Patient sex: M
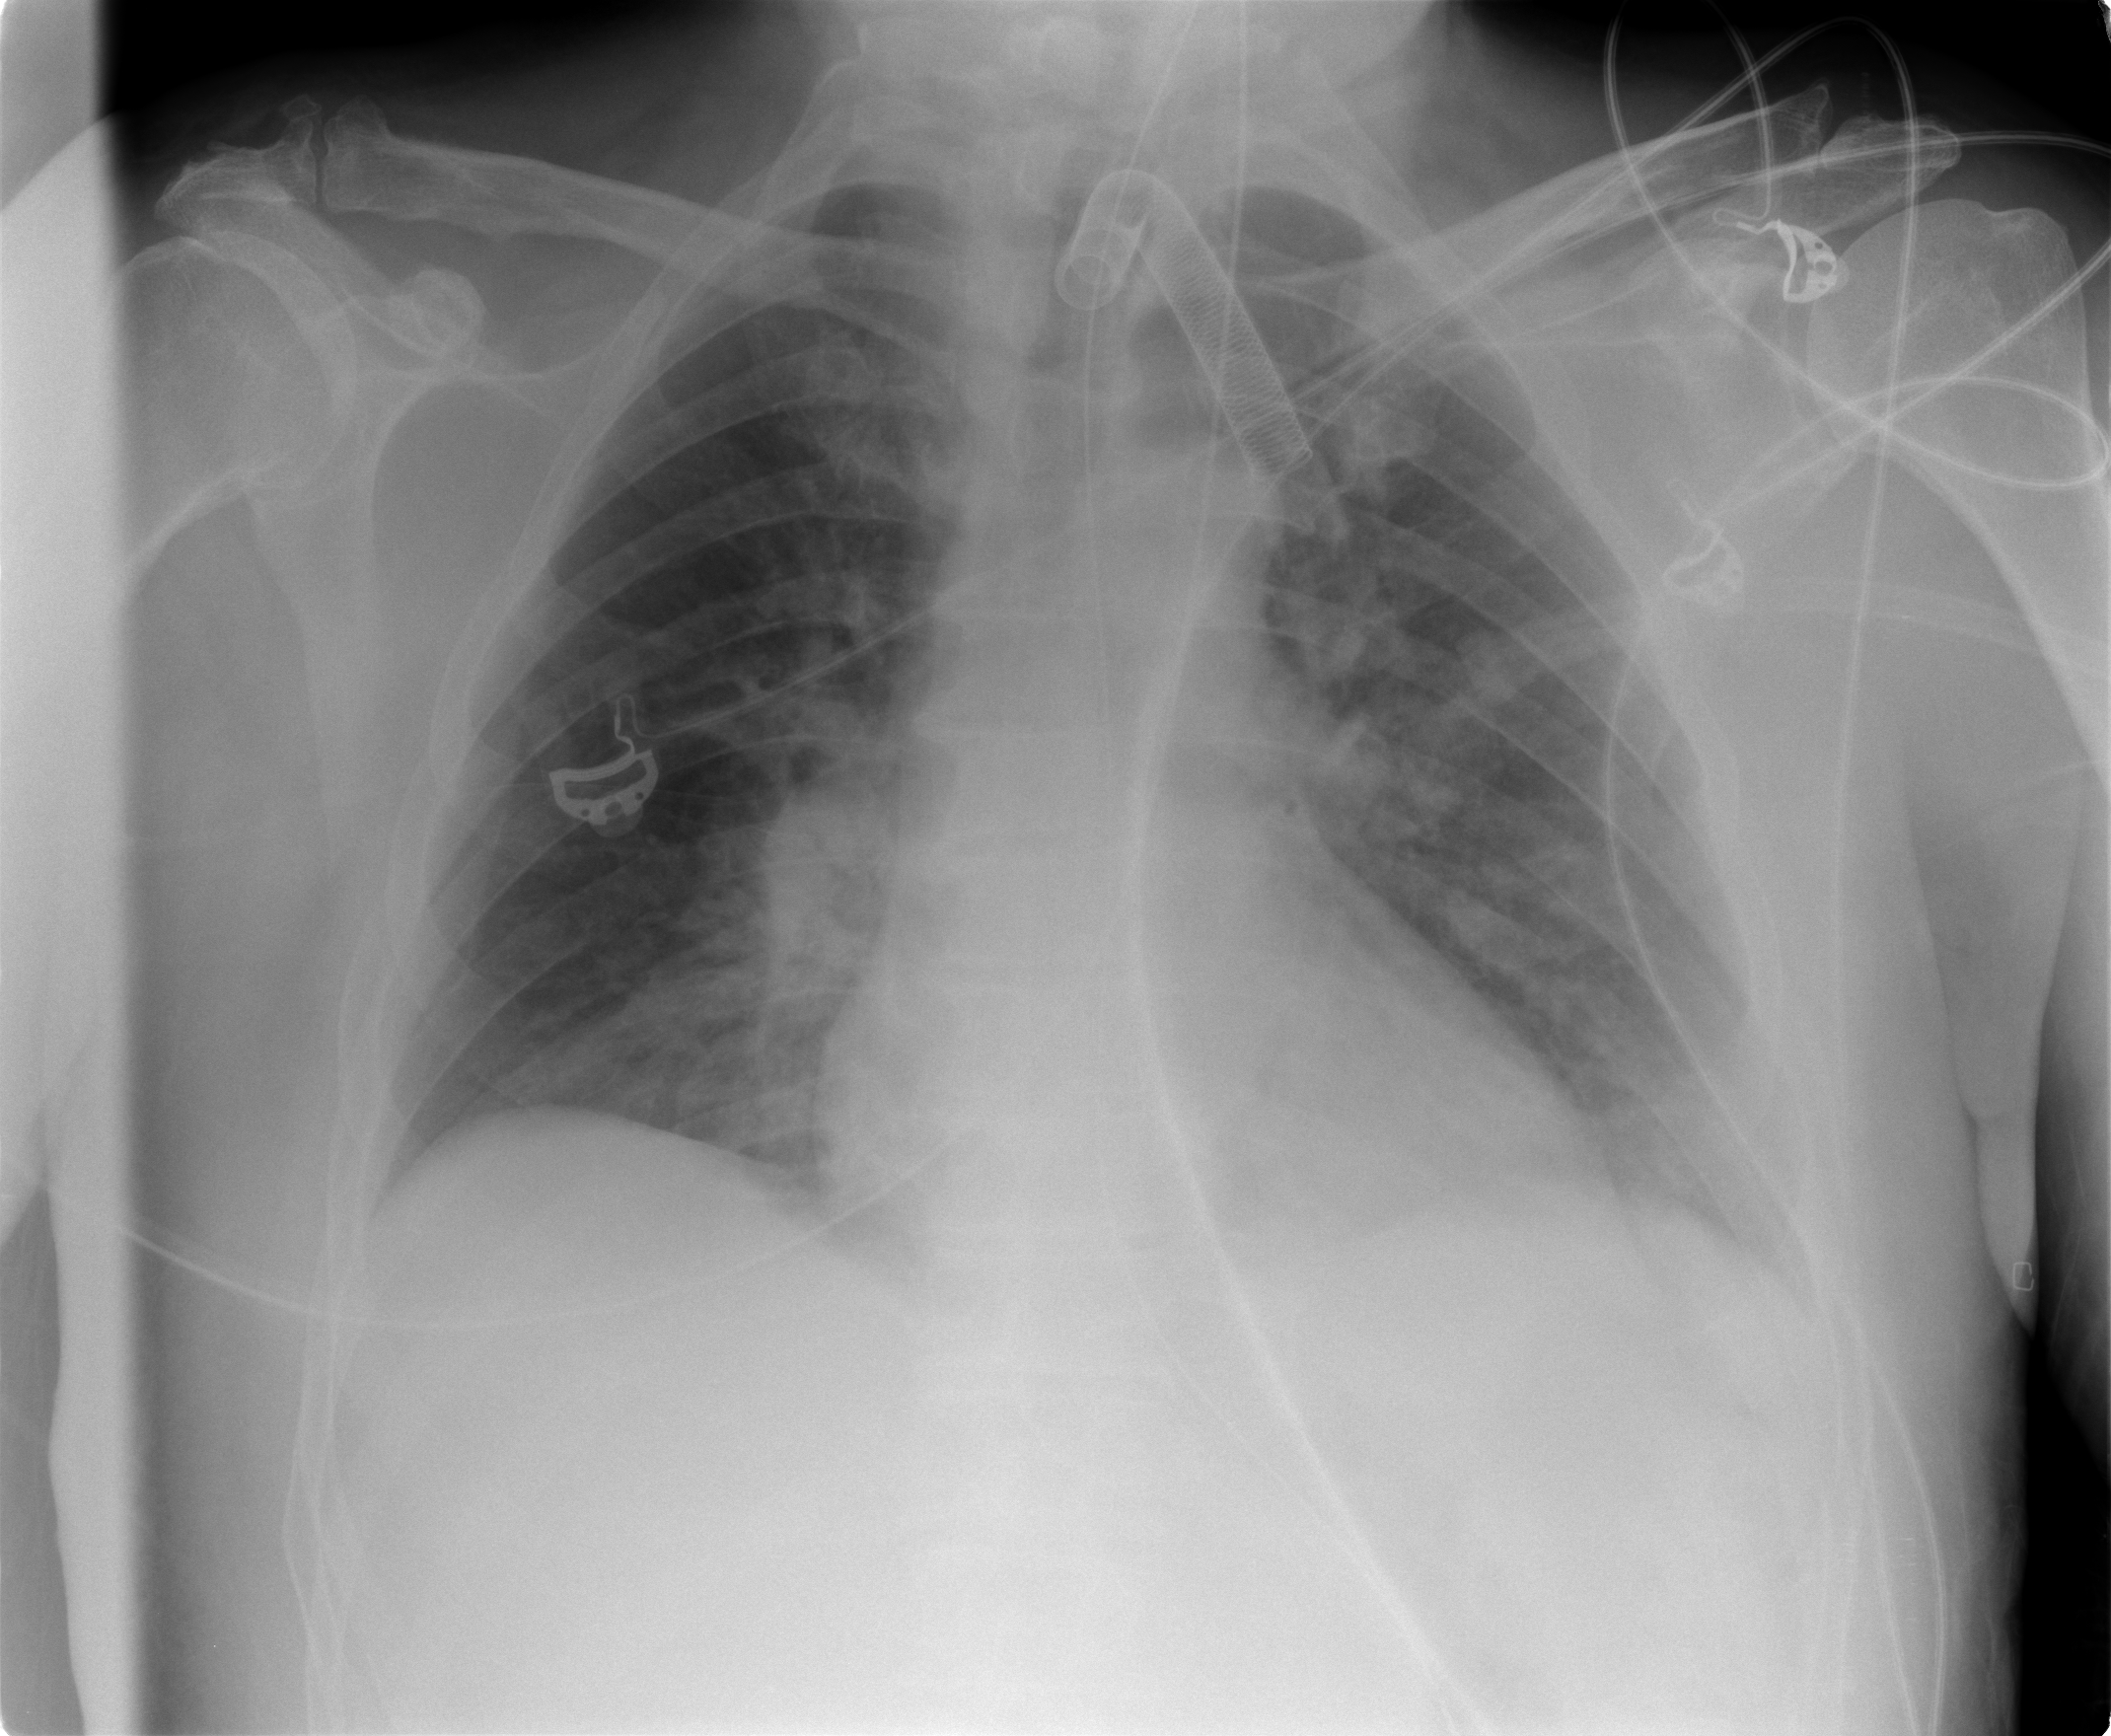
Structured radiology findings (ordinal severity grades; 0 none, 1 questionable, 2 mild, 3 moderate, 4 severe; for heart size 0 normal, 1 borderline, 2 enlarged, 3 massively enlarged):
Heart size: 1
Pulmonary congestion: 2
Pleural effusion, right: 0
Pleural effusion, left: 1
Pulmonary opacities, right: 1
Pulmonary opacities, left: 2
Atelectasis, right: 1
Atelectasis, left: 2